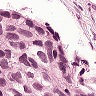
Metastatic tissue present: yes